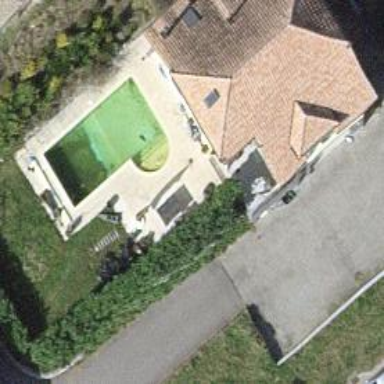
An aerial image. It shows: Swimming pool located in leisure land.